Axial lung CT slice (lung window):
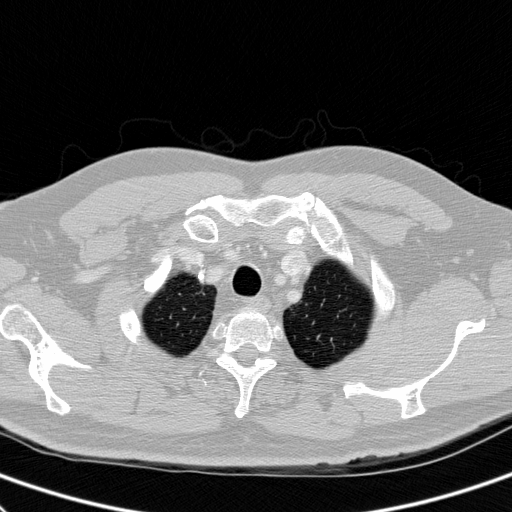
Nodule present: no